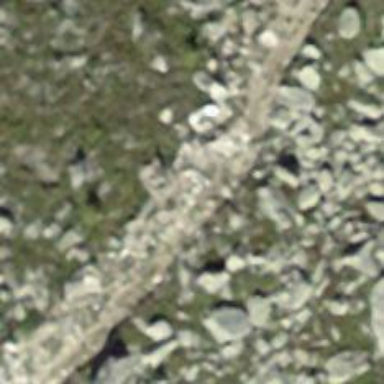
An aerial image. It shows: Path.